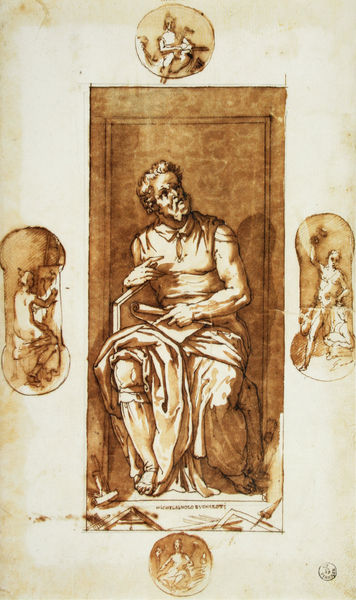
Titel: Porträt von Michelangelo
Künstler: Federico Zuccari
Standort: Florenz
Institution: Gabinetto Disegni e Stampe degli Uffizi
Schlagwörter: akt, fuß, kopf, mann, weiß, aquarell, sitzen, braun, frau, stuhl, tür, zeichnung, blick, tuch, malerei, bart, falten, halten, rahmen, bild, gewand, sitzend, kreis, skulptur, rückenansicht, bilder, papier, klein, sepia, thron, bildhauerei, zeigen, nische, antike, buch, rückenakt, seite, kreise, denker, tron, entwurf, künste, malen, sitzfigur, toga, schriftrolle, gelehrter, medaille, schreiber, münze, federzeichnung, buchmalerei, schlau, hauptbild